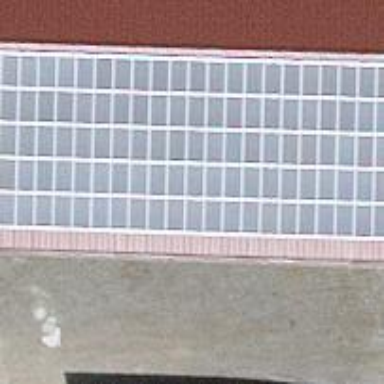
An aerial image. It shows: Solar power generator utilizing photovoltaic technology with solar photovoltaic panels.